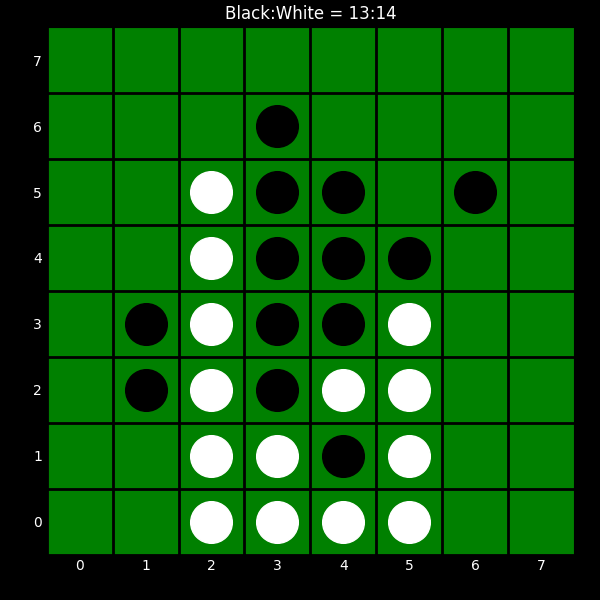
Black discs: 13
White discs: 14